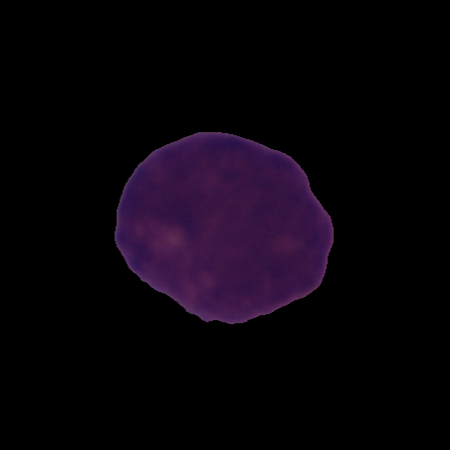
Label: cancer